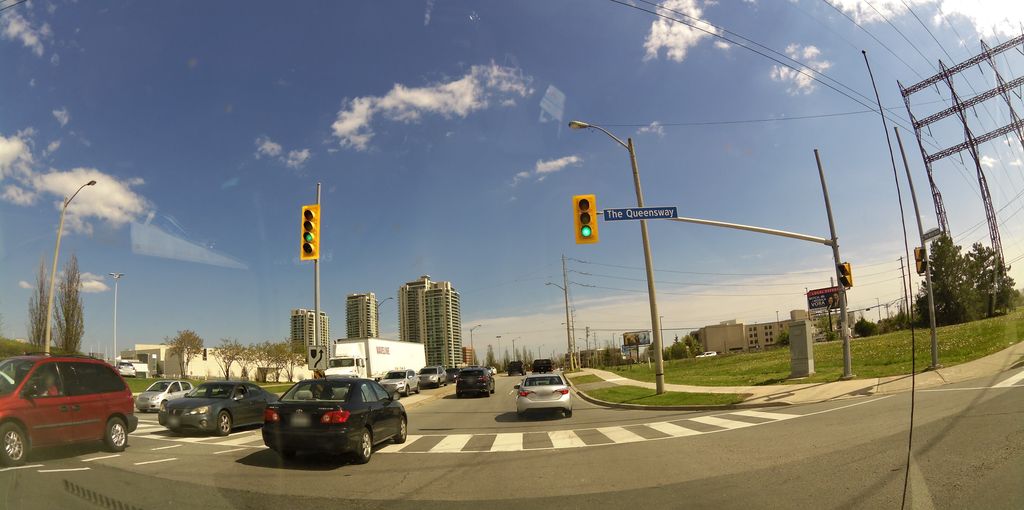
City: toronto